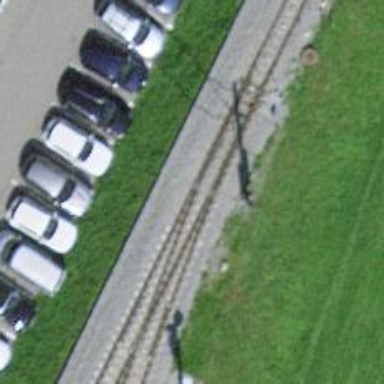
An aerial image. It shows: Narrow-gauge railway yard with electrified tracks using contact line.